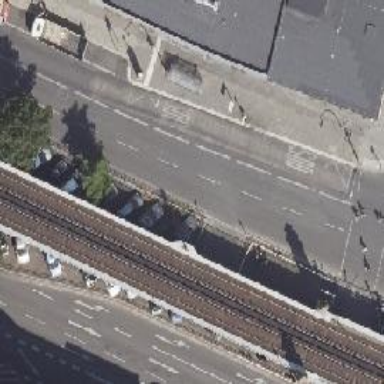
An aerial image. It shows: Secondary road with asphalt surface. There is shared bus and cycle lane on the right side.